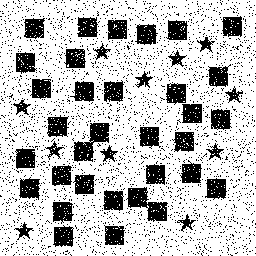
Squares: 33
Triangles: 0
Stars: 11
Total shapes: 44